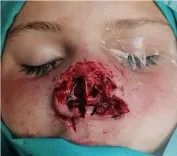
Initial presentation after traumatic nasal avulsion.
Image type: medical_photograph (other_medical_photograph)